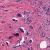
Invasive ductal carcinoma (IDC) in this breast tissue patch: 1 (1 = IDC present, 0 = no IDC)